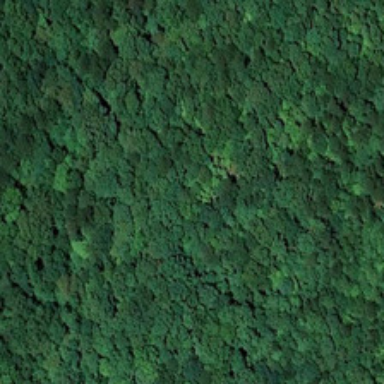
Many green trees are in a forest .